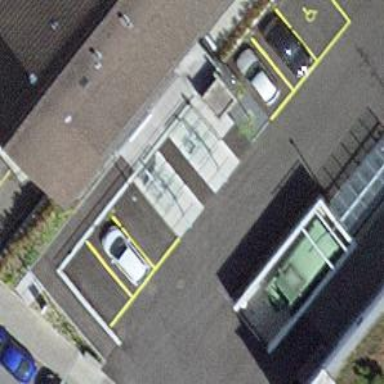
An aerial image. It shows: Bicycle parking area.